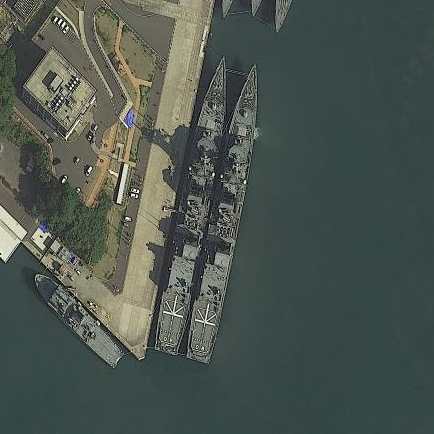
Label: Murasame-class_destroyer